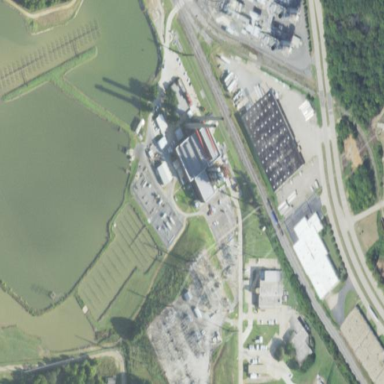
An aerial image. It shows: Industrial area with power plant.